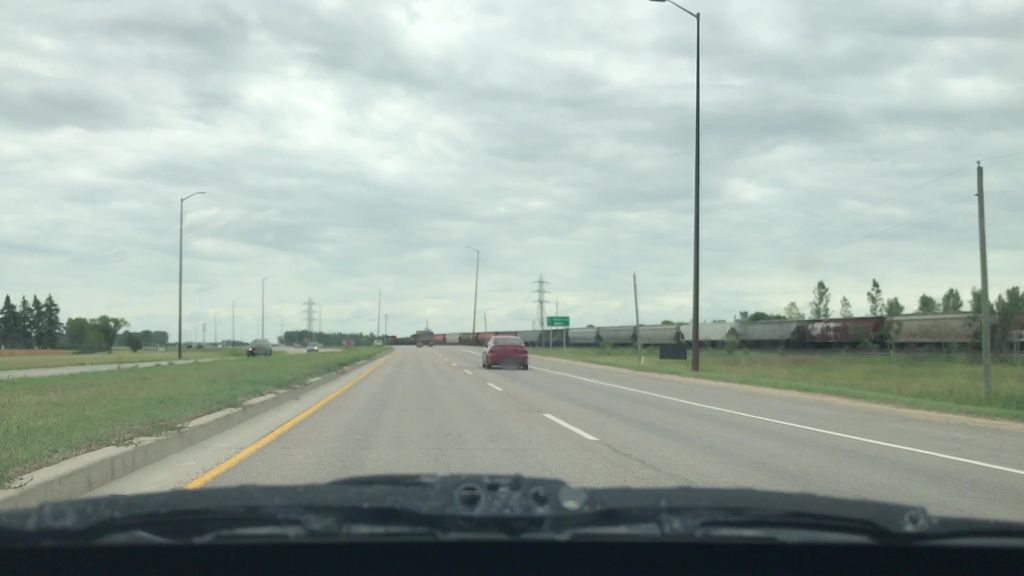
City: winnipeg